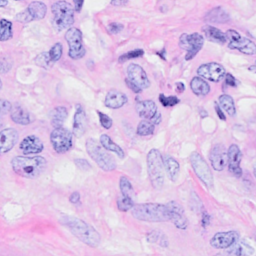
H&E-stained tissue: Breast